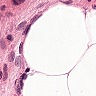
Metastatic tissue present: no